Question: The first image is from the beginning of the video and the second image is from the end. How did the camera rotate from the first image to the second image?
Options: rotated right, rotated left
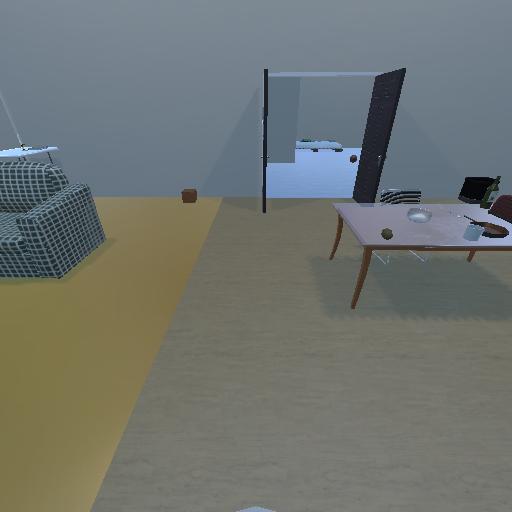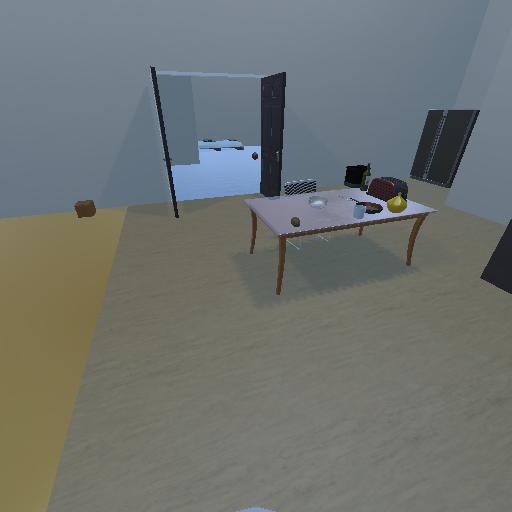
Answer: rotated right